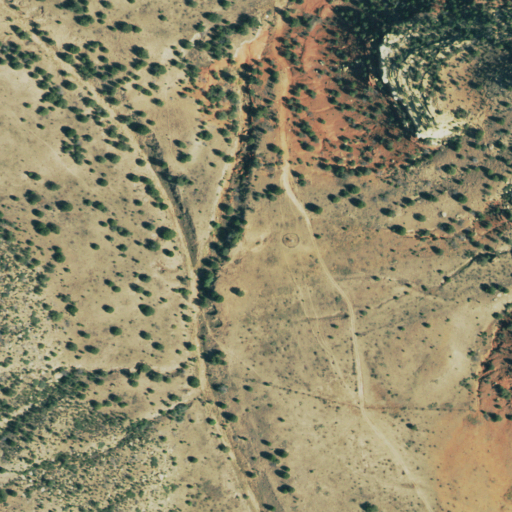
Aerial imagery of valley in Colorado named Deer Canyon containing shrub, grassland, and evergreen forest